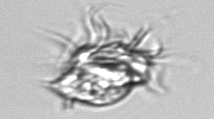
Label: Leegaardiella_ovalis